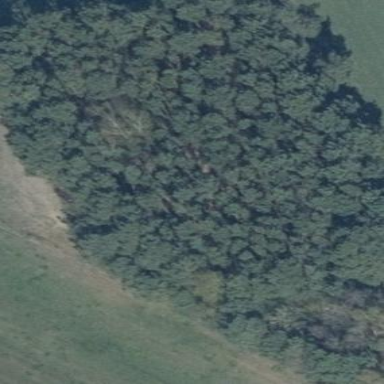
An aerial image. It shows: Forest area.